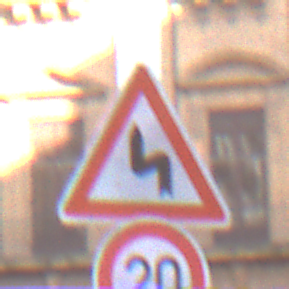
Verkehrszeichen: DoppelkurveZunaechstLinks
Zusatzzeichen unten: Geschwindigkeit20
Umgebung: Outdoor, Urban
Tageszeit: MorningAfternoon
Wetter: PartlyCloudy
Licht: Natural
Jahreszeit: NotSpecified
Kontrast: LowContrast